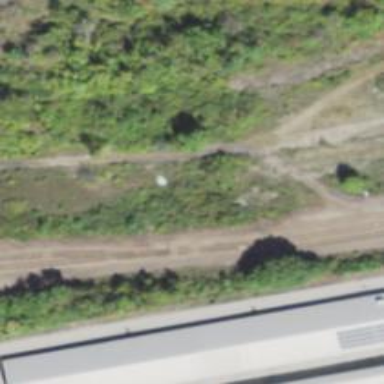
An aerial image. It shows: Railway siding with rails.